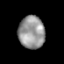
Tissue: prostate
Cell type: Epithelial cells
Senescence score: 0.3491
Nuclear area (px): 836
Mean DAPI intensity: 150.495